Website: apple
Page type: store-pickup
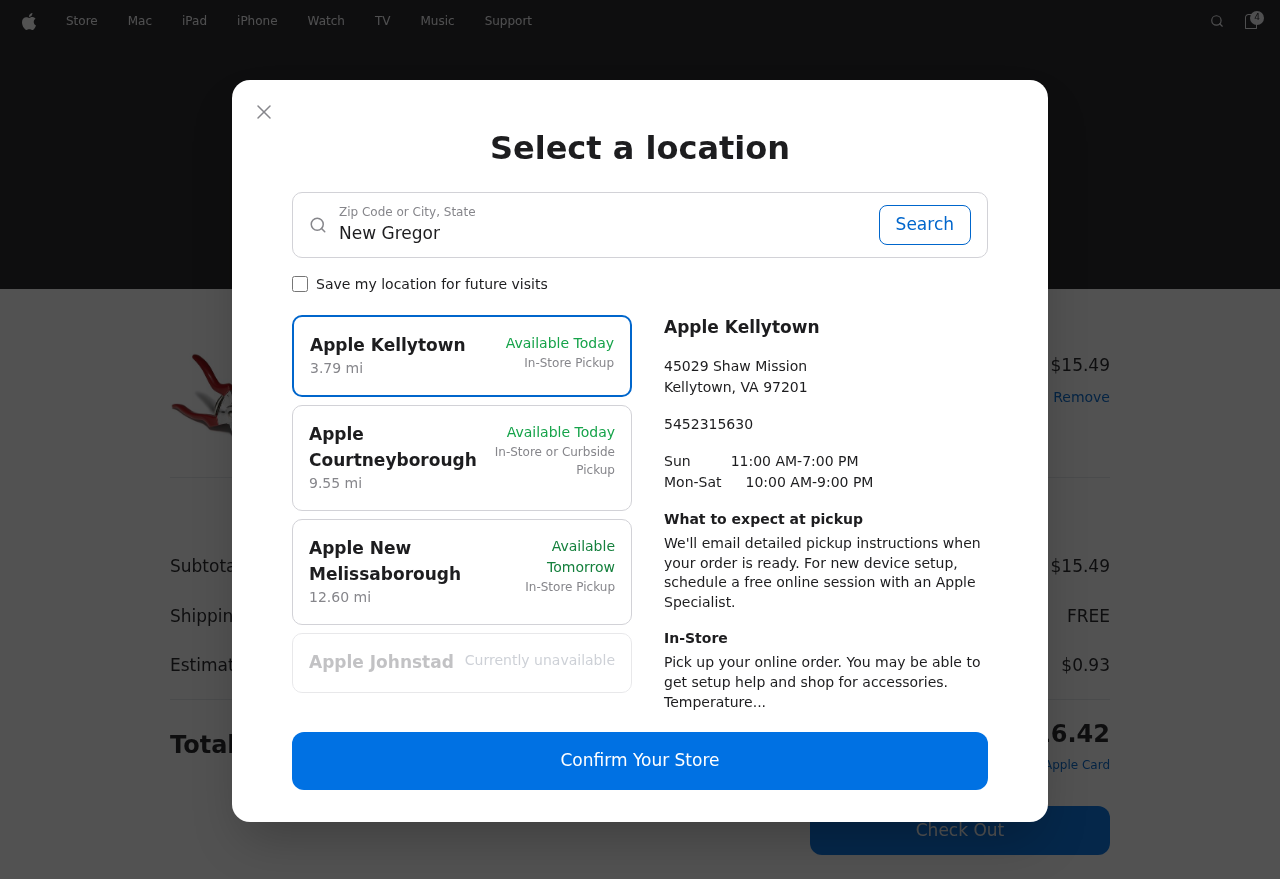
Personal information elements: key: PII_CITY_STATE
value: New Gregory, VA
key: PII_LOCATION1_CITY
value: Apple Kellytown
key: PII_LOCATION1_CITY_STATE_ZIP
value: Kellytown, VA 97201
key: PII_LOCATION1_STREET
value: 45029 Shaw Mission
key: PII_LOCATION2_CITY
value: Apple Courtneyborough
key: PII_LOCATION3_CITY
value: Apple New Melissaborough
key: PII_LOCATION4_CITY
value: Apple Johnstad
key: PII_PHONE
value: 5452315630
Product elements: key: PRODUCT1_NAME
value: Strathwood 8-Inch Pruner with Pouch
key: PRODUCT1_PRICE
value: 15.49
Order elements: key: ORDER_NUM_ITEMS
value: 4
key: ORDER_TOTAL
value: $16.42
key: ORDER_SUBTOTAL
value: $15.49
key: ORDER_SHIPPING_COST
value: FREE
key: ORDER_TAX
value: $0.93
Search elements: key: SEARCH_CITY_STATE
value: New Gregory, VA